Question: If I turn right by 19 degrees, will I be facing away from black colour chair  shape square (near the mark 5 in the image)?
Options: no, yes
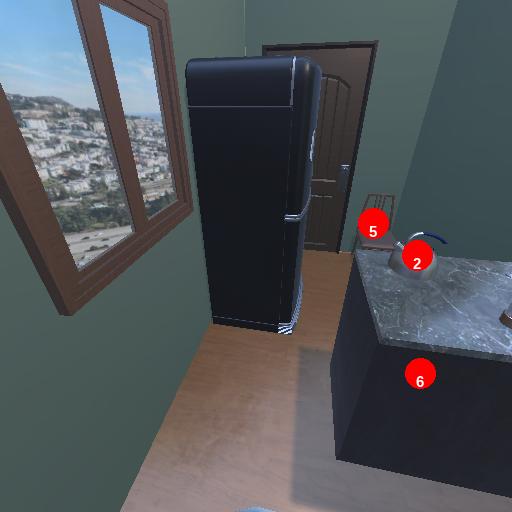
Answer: no